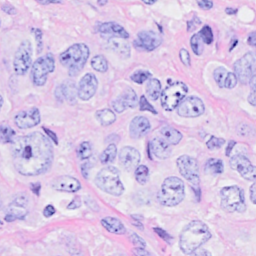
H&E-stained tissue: Breast